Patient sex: F
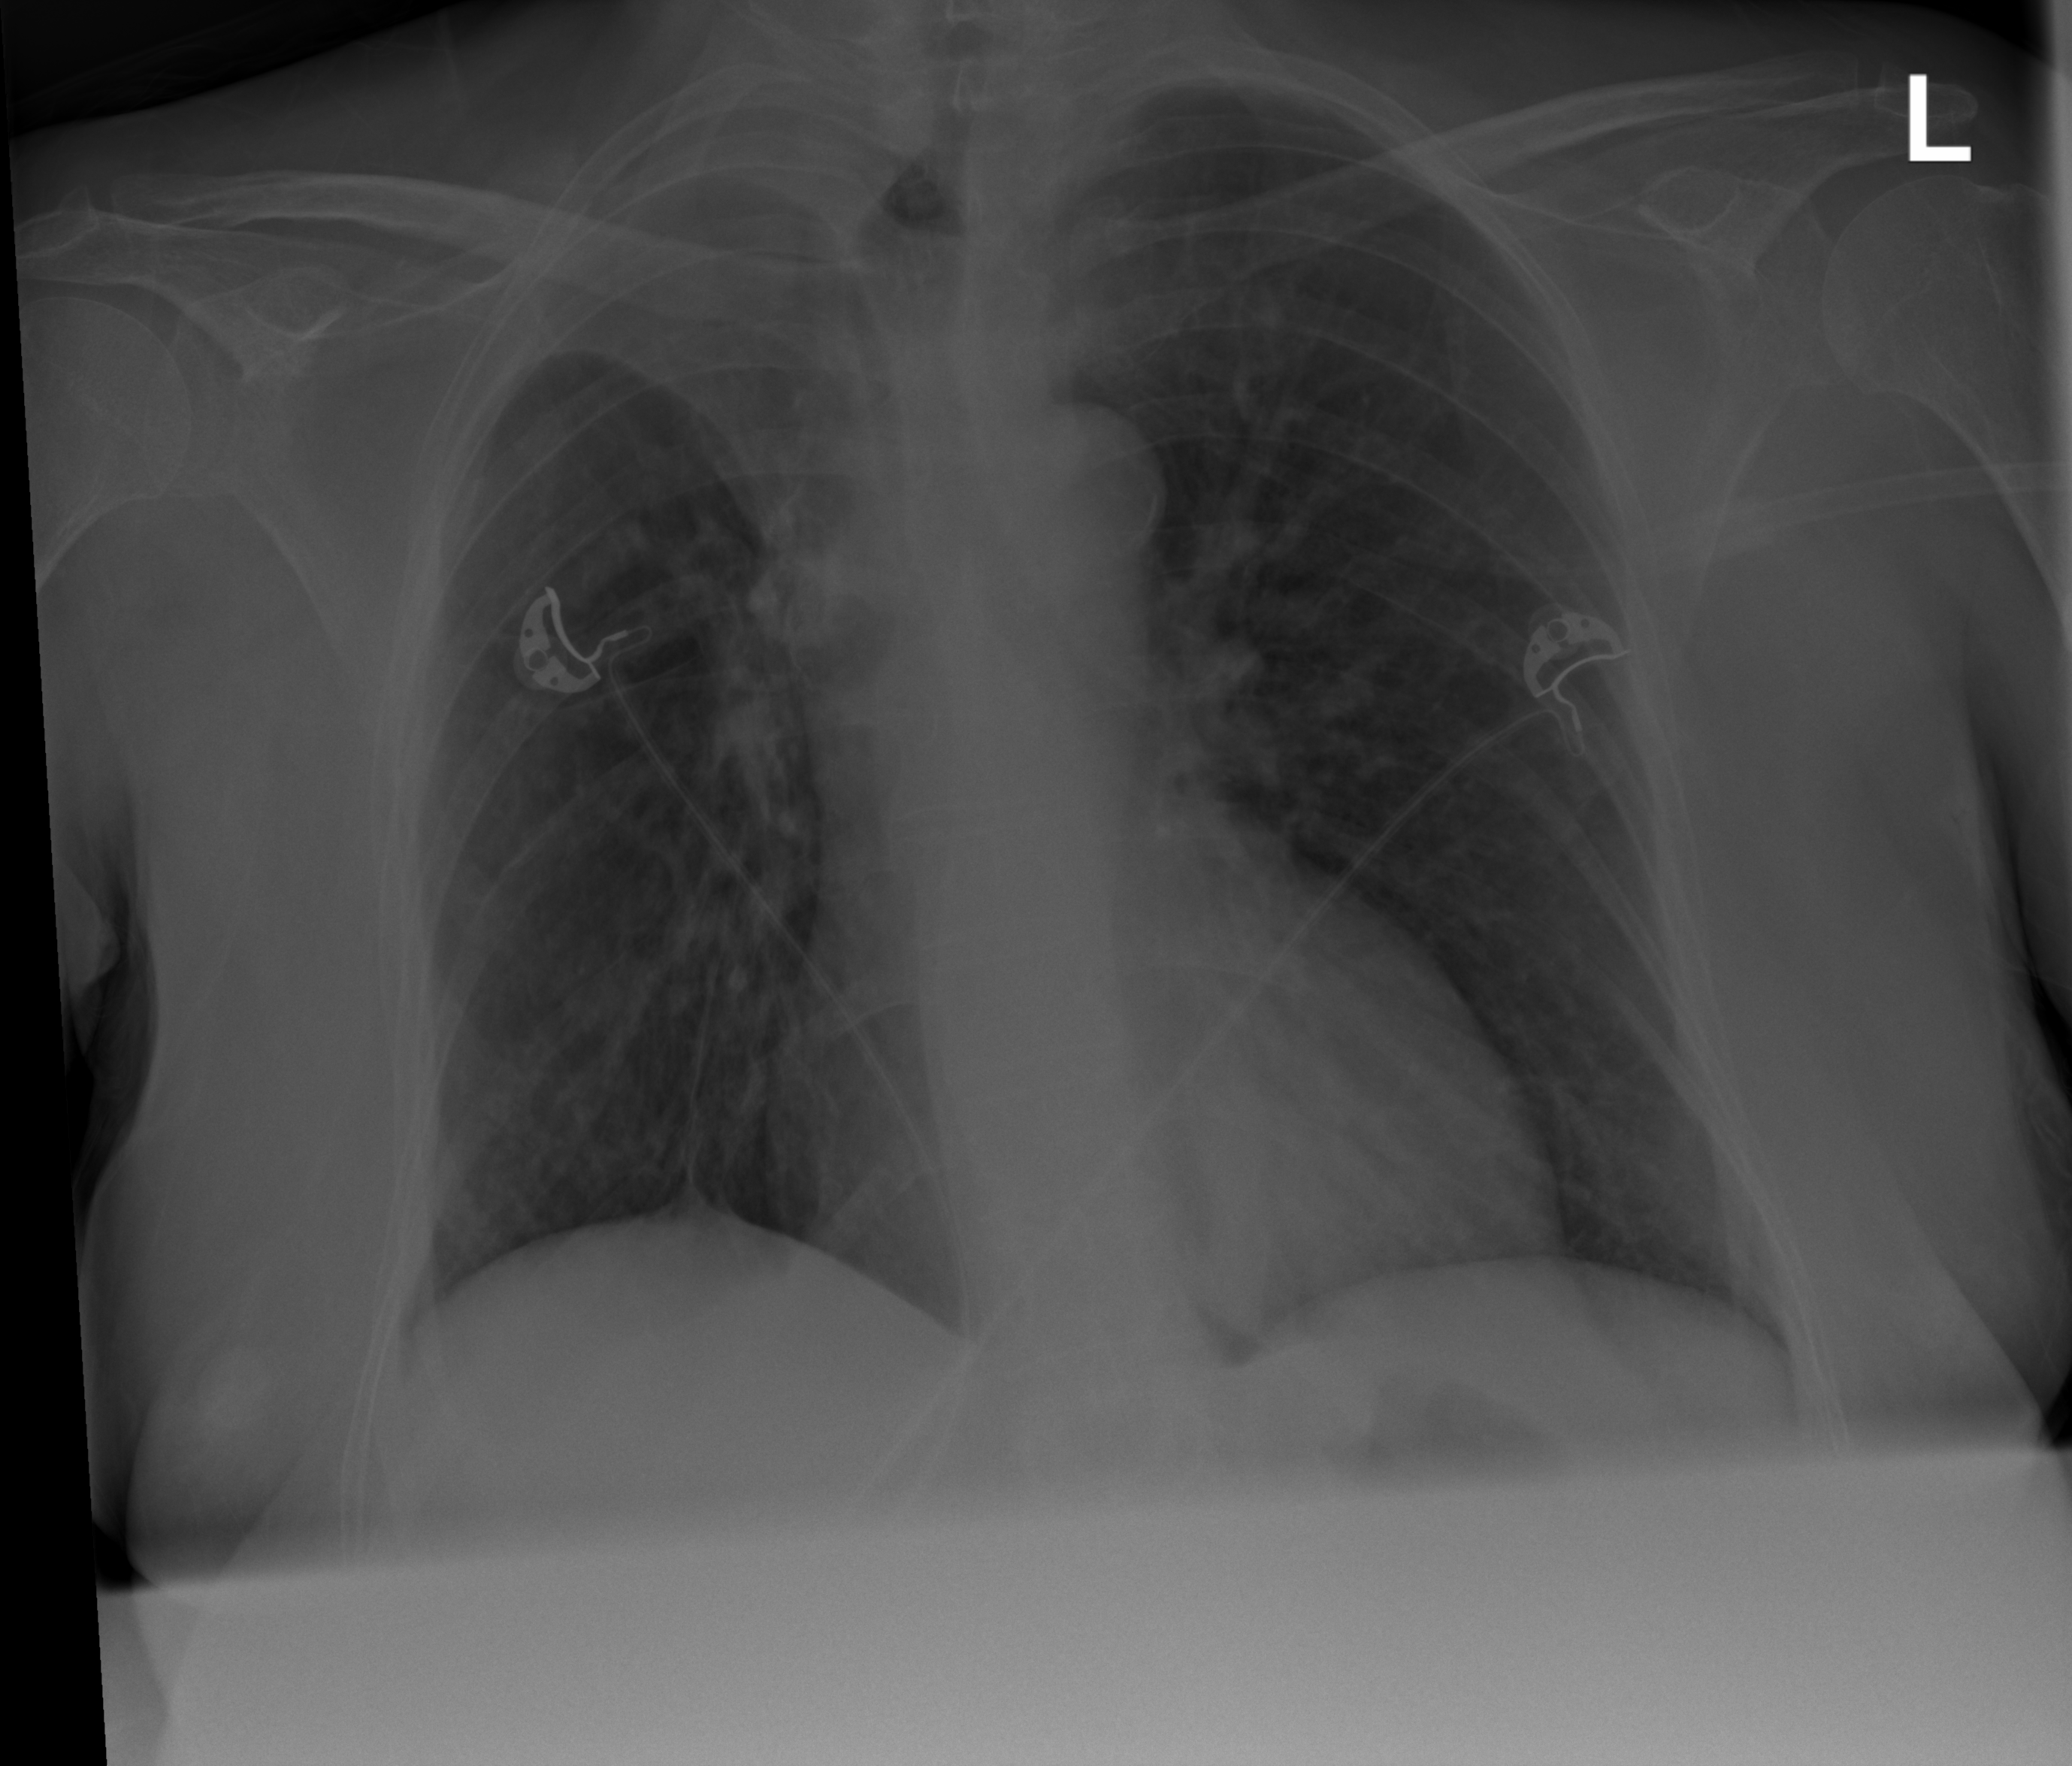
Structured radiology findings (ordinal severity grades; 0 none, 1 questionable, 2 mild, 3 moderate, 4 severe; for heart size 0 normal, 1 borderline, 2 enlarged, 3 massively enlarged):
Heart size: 1
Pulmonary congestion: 2
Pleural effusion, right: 2
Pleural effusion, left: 0
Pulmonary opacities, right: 2
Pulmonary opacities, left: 0
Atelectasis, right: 0
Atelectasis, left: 0